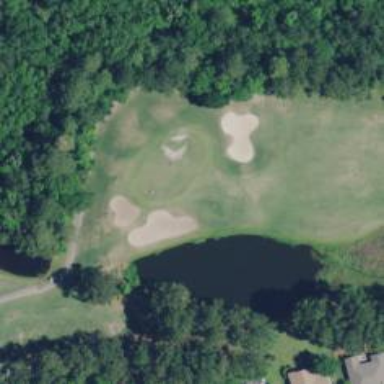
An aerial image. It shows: View of golf hole.